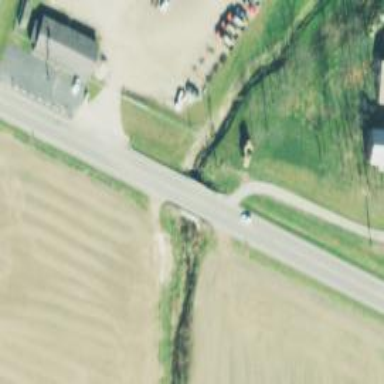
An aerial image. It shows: Secondary road on asphalt bridge with beam structure.